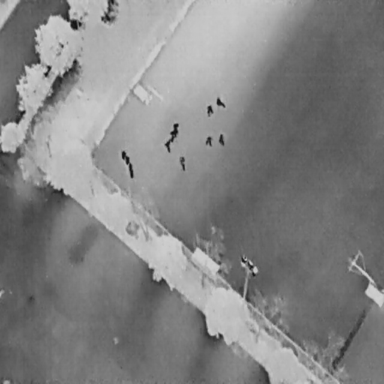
There are seven People in the infrared image.